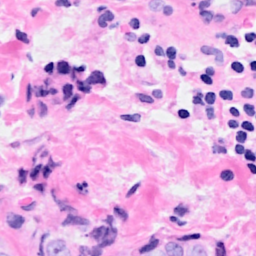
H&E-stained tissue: Breast